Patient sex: M
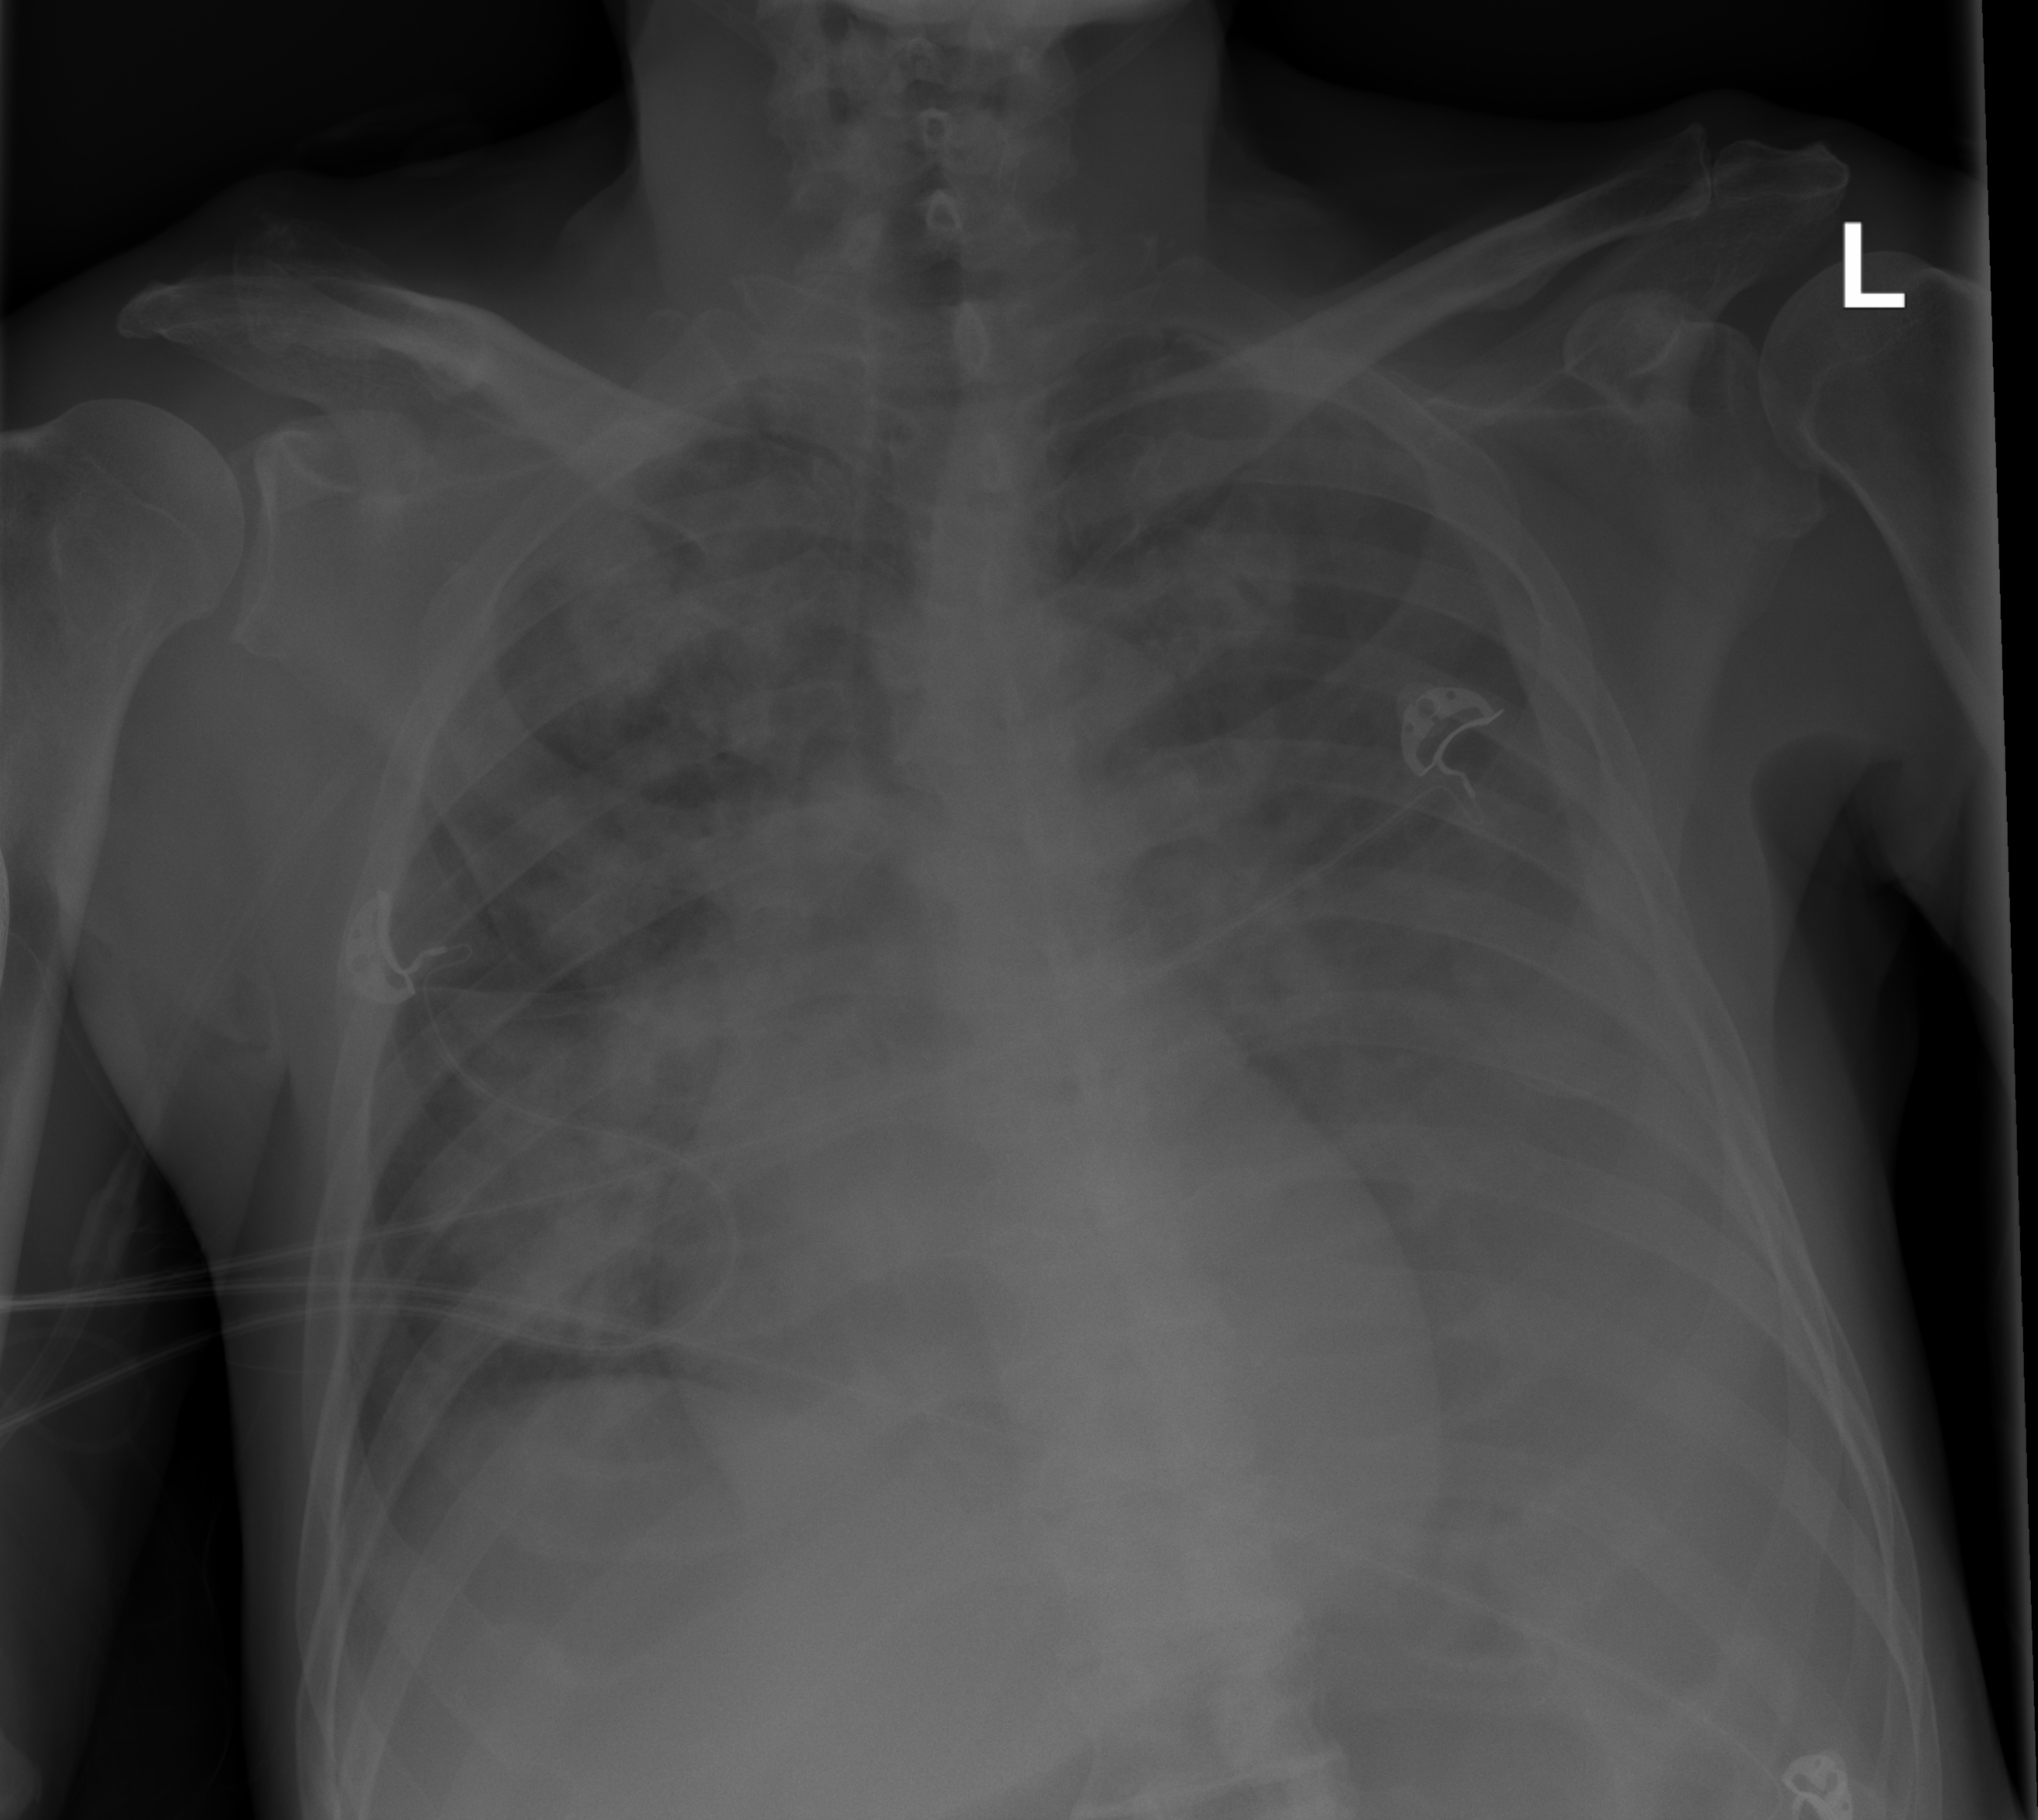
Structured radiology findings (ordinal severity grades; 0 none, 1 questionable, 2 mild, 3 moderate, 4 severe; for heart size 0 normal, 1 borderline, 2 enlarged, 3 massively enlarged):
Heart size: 0
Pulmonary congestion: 3
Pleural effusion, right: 2
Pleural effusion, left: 4
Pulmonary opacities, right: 2
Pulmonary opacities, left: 3
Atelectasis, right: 2
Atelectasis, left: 2